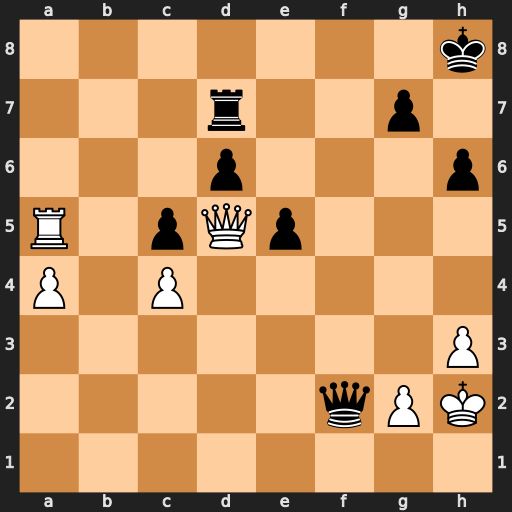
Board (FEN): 7k/3r2p1/3p3p/R1pQp3/P1P5/7P/5qPK/8
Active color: w
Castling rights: -
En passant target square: -
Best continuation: Ra8+ Kh7 Qg8+ Kg6 Rf8